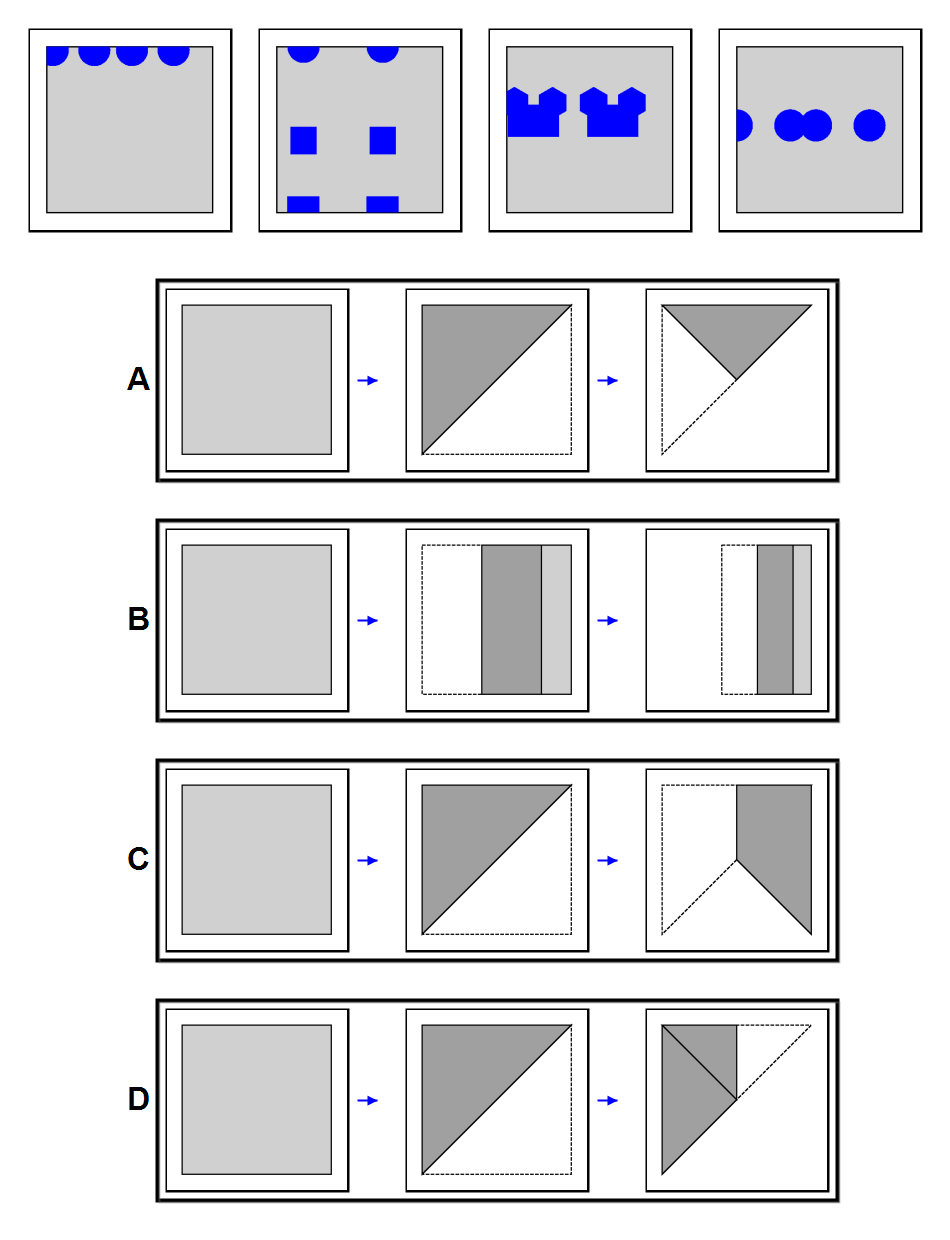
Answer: B